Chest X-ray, AP view. Patient: 60 years old, sex M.
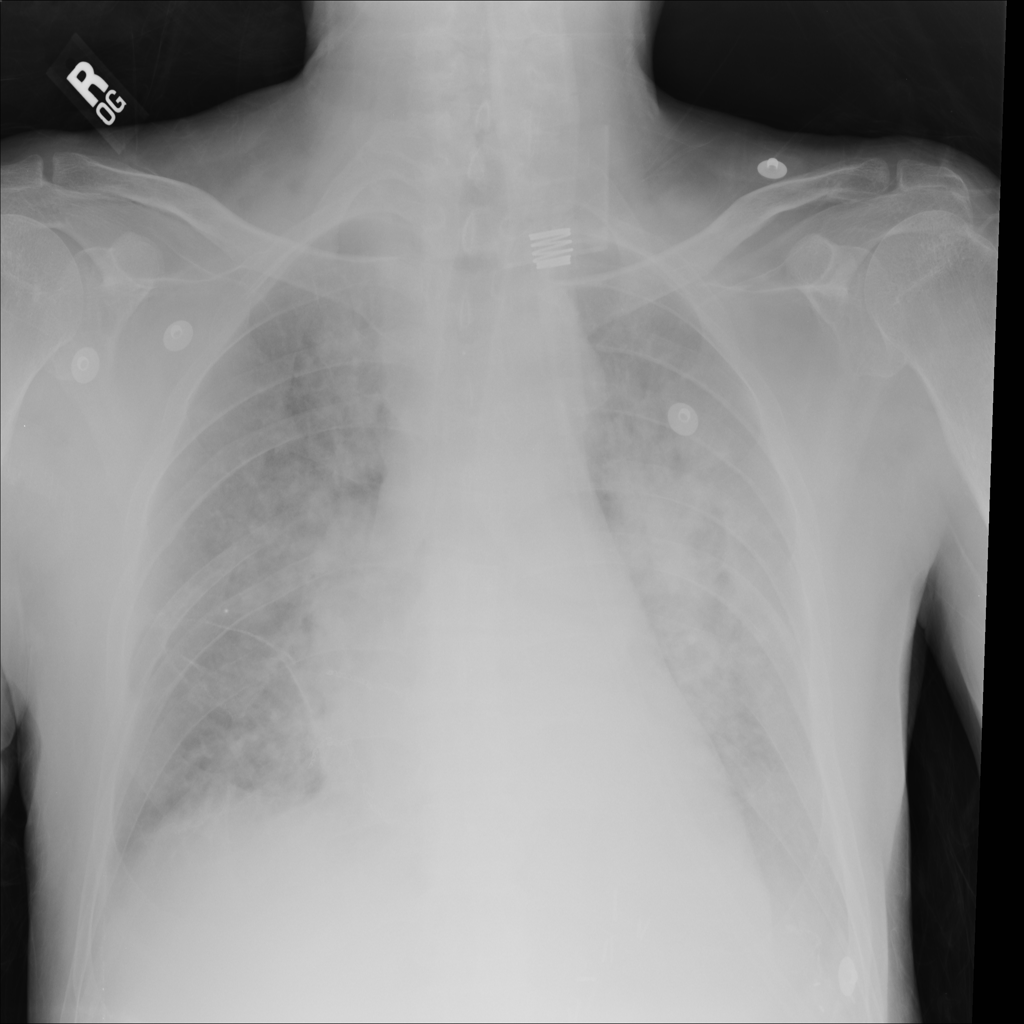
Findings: Pneumonia